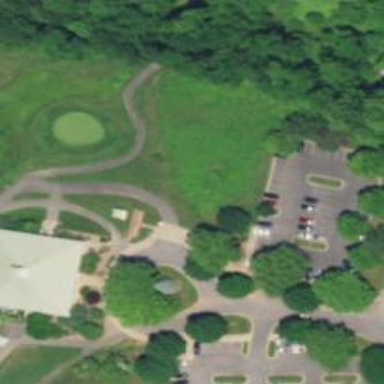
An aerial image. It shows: Pathway for golfing.